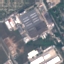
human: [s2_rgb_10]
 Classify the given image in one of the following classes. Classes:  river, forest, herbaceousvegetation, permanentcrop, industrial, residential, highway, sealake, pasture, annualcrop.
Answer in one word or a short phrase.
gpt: Industrial